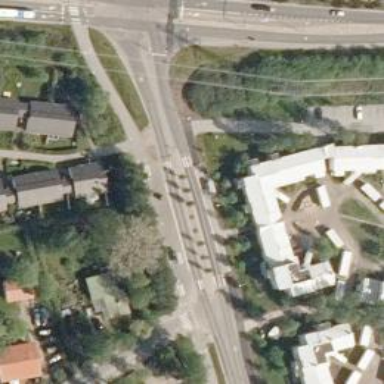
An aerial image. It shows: Uncontrolled crossing on the road.